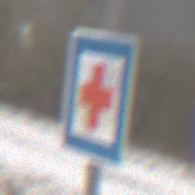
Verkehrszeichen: ErsteHilfe
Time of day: Midday
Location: Outdoor (Nature)
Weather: Overcast
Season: Winter
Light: Natural